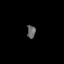
Tissue: skin
Cell type: Epithelial cells
Senescence score: 0.2279
Nuclear area (px): 107
Mean DAPI intensity: 101.477